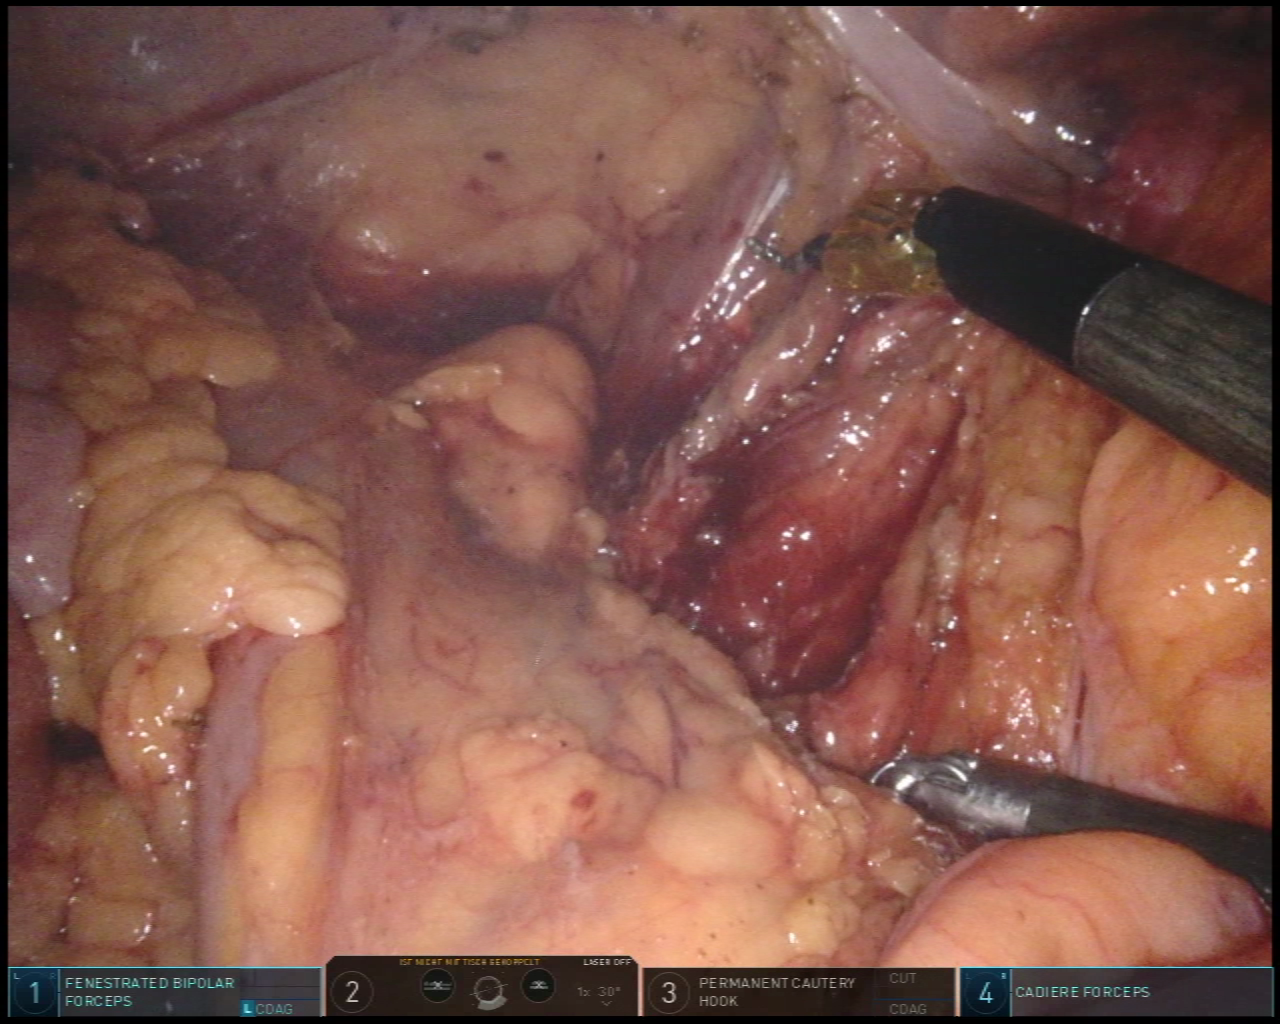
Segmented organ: ureter
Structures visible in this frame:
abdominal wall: yes
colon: yes
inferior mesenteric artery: no
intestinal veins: no
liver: no
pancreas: no
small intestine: no
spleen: no
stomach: no
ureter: yes
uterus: no
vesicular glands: no